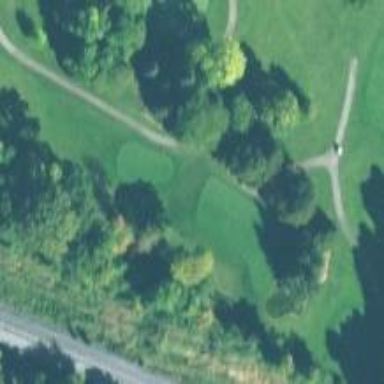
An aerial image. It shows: Path for golf carts.